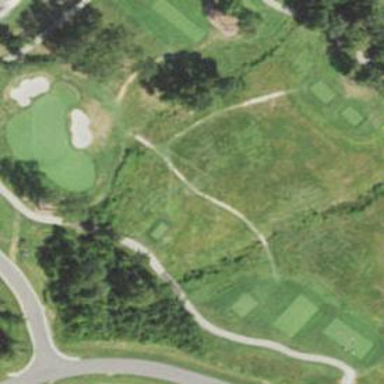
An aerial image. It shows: Path for both road and golf.